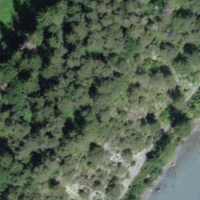
EUNIS habitat code: 44
Species observed at this site:
Saponaria ocymoides
Minois dryas